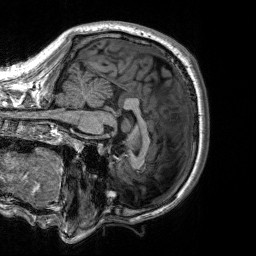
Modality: T1w
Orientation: sagittal
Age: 35
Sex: male
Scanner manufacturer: siemens
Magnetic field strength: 3 T
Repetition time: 2.53 s
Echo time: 0.00219 s